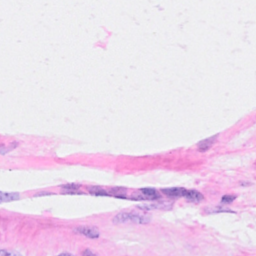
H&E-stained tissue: Breast